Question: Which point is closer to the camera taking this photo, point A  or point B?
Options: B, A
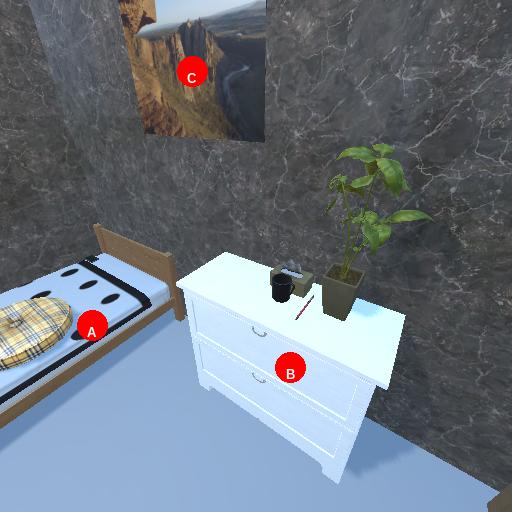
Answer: B